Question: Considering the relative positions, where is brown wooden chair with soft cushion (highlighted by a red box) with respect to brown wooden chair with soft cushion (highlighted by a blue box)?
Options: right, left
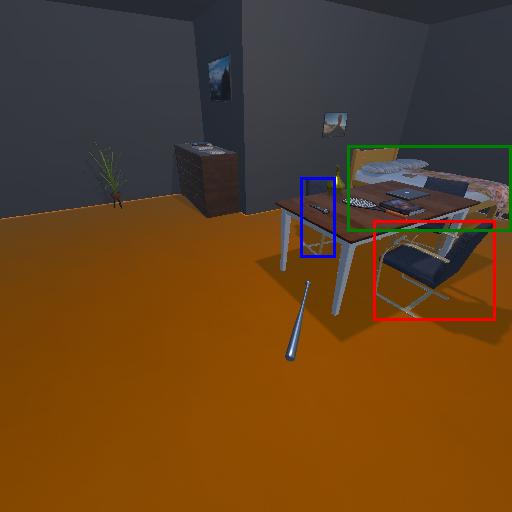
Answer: right